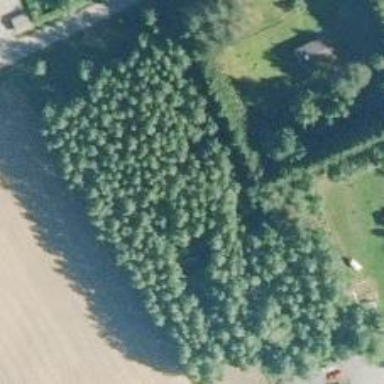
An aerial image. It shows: Evergreen woodland with needle-leaved trees.